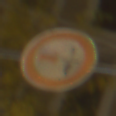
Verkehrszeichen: VerbotUeberholenEinspurigeFahrzeuge
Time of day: Night
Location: Outdoor (Urban)
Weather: Clear
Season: NotSpecified
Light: Artificial